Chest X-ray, AP view. Patient: 34 years old, sex F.
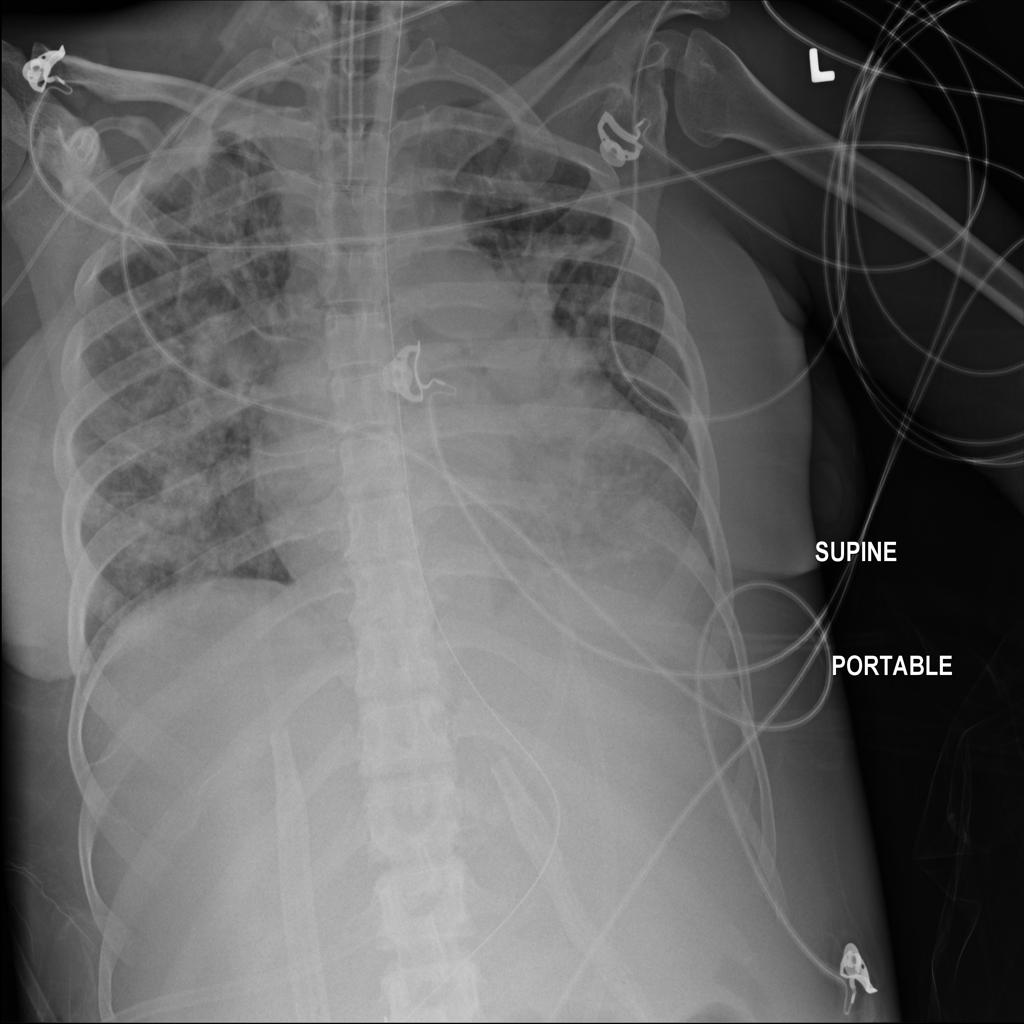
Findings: Infiltration